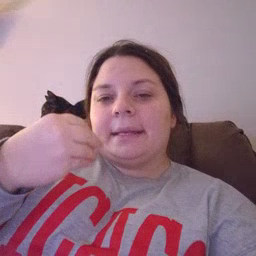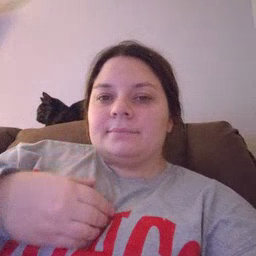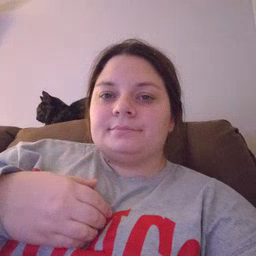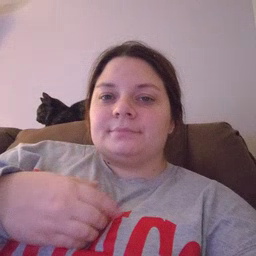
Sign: sleepy